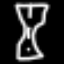
Label: hourglass